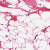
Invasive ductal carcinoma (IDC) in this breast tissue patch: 0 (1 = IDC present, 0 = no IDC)